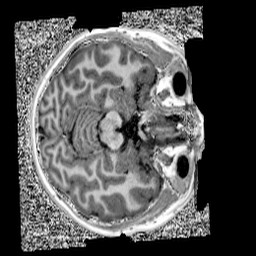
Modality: UNIT1
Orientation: axial
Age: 11
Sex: female
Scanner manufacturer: siemens
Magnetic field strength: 3 T
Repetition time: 4 s
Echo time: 0.00303 s